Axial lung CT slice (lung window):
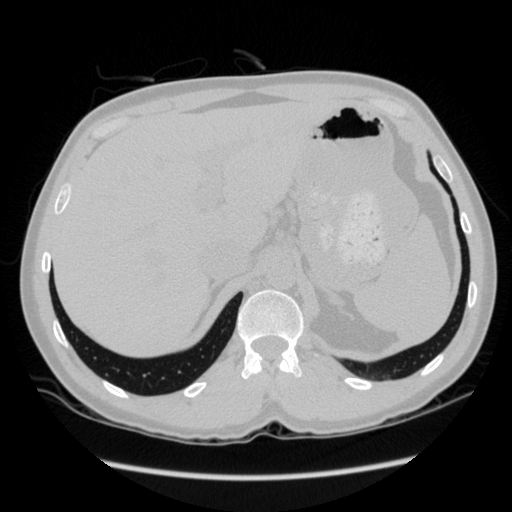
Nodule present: no